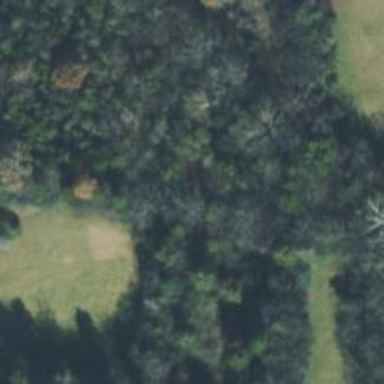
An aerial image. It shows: Disc golf tee area.